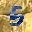
Label: 5